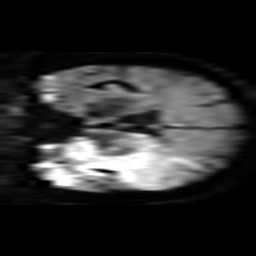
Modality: TRACE
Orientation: coronal
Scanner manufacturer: philips
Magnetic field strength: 3 T
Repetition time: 3.135 s
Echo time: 0.076 s